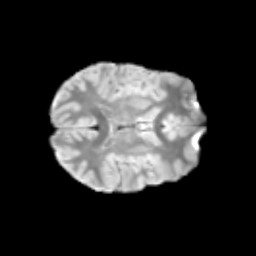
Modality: T2w
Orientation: axial
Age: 11
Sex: male
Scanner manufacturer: siemens
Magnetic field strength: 3 T
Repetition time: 3.8 s
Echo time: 0.07 s